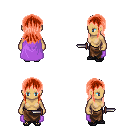
a pixel art fantasy rpg character, female body template, human, tanned skin, lavender cape, robe skirt, red unkempt hairstyle, ghillies, dagger, four views (front, back, left, right), 2x2 character sprite sheet, small pixel art, hard edges, no anti-aliasing